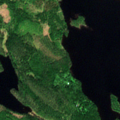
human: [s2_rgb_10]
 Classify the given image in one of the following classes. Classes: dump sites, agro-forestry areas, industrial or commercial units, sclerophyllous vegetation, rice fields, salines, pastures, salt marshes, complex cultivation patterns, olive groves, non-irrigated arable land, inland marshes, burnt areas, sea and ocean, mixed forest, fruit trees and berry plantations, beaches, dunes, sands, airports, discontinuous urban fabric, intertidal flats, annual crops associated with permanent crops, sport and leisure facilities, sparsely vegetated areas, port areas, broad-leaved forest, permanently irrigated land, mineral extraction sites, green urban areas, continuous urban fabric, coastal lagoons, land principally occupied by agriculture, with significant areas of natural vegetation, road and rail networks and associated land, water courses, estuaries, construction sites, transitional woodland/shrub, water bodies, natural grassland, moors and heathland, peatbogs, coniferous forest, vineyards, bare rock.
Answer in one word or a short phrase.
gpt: coniferous forest, mixed forest, water bodies